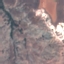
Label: HerbaceousVegetation